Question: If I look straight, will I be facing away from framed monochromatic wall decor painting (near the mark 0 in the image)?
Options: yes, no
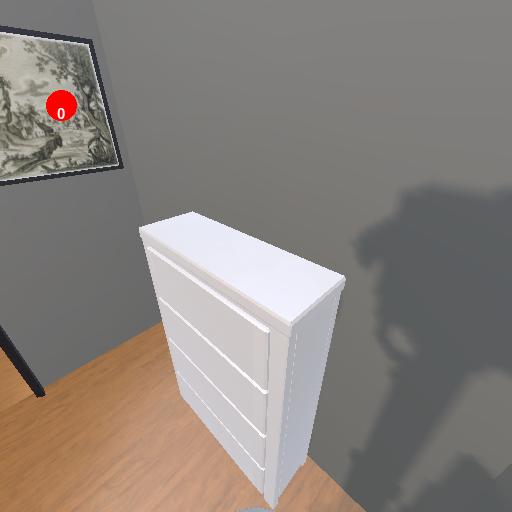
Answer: yes